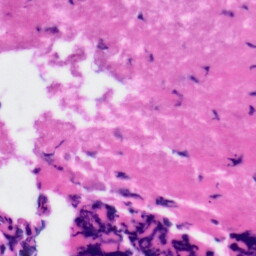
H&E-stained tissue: Tonsil